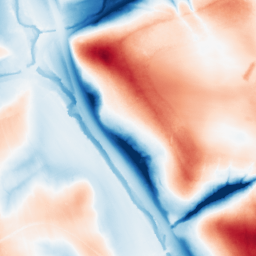
Category: trend_removal
Decomposition family: local_polynomial
Decomposition parameters: window_size: 101
degree: 2
Upsampling method: regularized
Upsampling parameters: scale: 2
lambda_reg: 0.001
Upsampling scale: 2